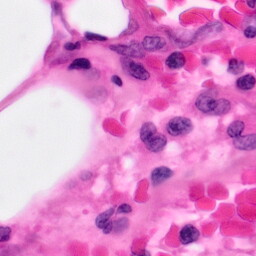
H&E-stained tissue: Pancreatic